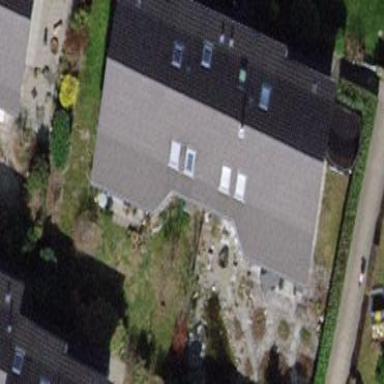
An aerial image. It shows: Semi-detached house.